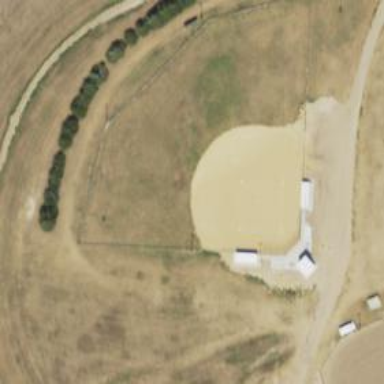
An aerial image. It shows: Baseball pitch for leisure and sports activities.